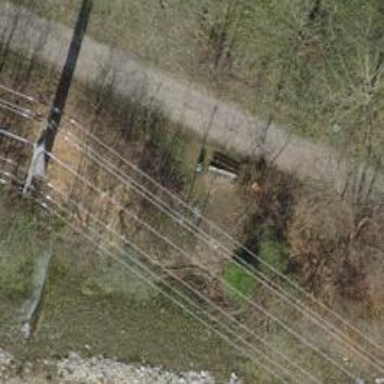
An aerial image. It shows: Brown bench in the vicinity.